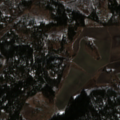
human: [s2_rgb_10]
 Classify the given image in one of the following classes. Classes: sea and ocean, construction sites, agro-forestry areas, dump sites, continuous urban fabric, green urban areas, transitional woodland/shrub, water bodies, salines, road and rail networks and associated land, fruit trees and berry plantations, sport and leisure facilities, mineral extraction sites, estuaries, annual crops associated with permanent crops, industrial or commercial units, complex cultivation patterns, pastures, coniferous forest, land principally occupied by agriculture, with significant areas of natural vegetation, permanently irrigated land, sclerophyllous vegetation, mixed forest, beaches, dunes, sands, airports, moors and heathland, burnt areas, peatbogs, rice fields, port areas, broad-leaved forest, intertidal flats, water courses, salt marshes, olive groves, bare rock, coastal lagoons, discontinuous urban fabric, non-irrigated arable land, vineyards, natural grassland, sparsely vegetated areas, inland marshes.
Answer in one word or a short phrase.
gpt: non-irrigated arable land, broad-leaved forest, coniferous forest, mixed forest, transitional woodland/shrub